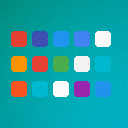
Screen state: on